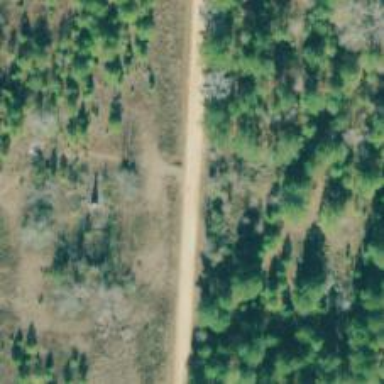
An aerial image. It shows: Unclassified road.